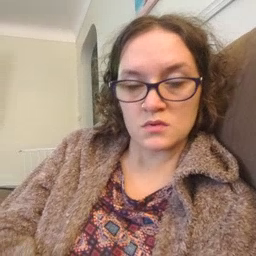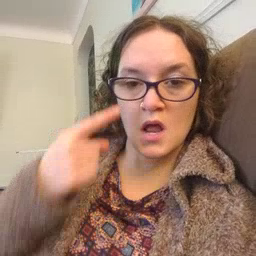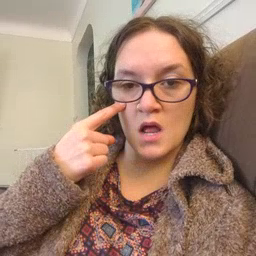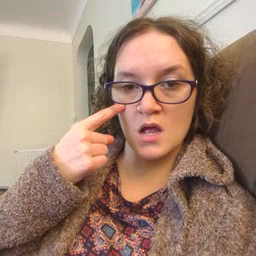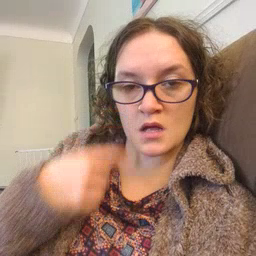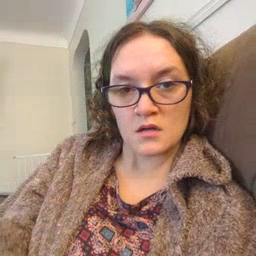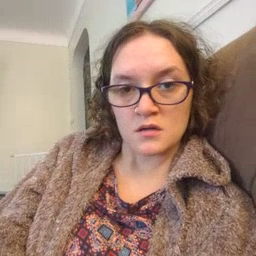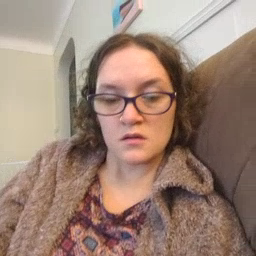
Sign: eye